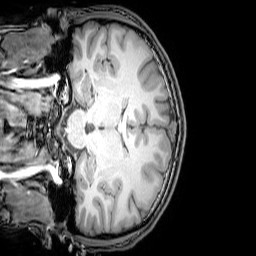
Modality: T1w
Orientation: coronal
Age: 20
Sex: male
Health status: healthy
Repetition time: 0.081 s
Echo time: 0.037 s